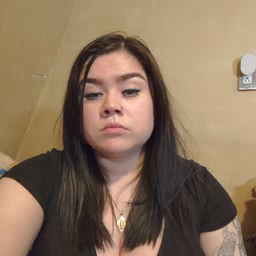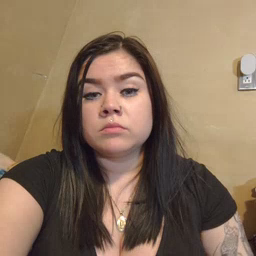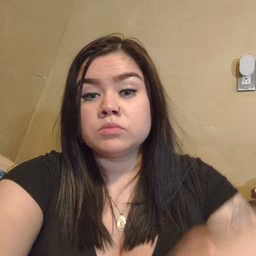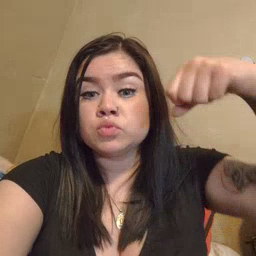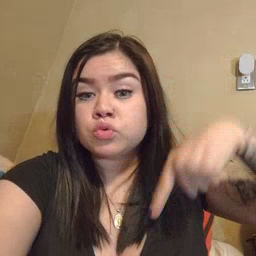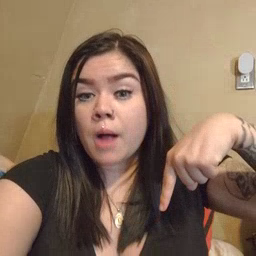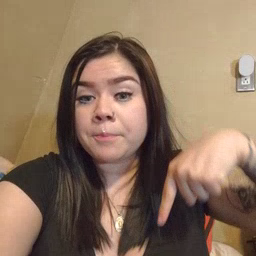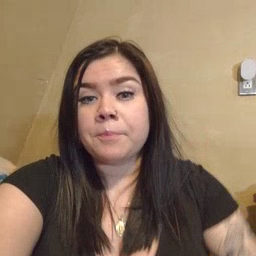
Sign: drop